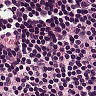
Metastatic tissue present: no